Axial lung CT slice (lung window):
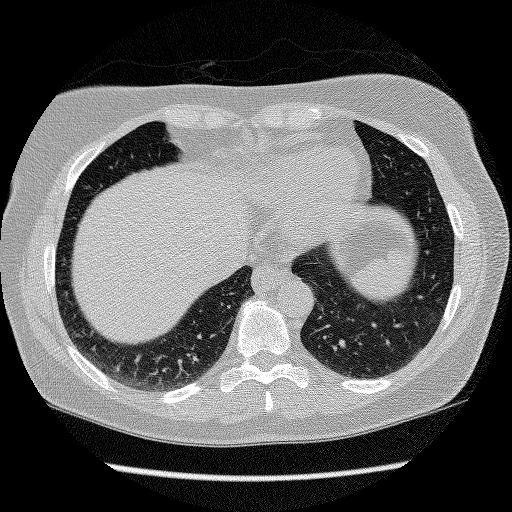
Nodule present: no